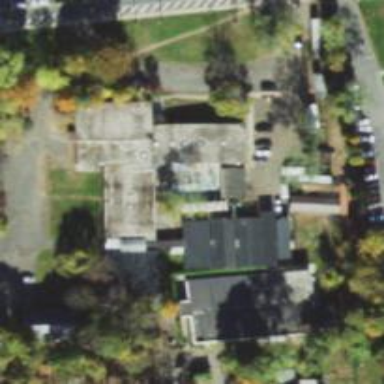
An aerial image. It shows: Kindergarten.